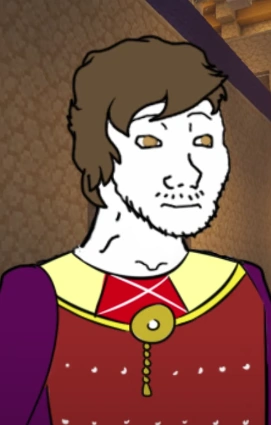
Label: 5_Wojak_with_Background